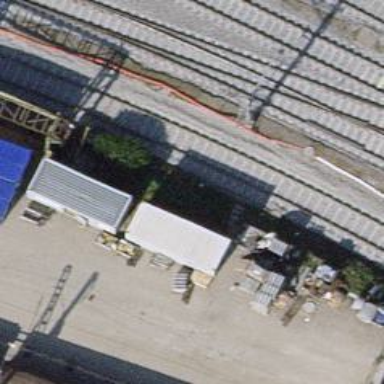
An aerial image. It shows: Railway yard with single rail track. The electrified track has contact line for power supply.